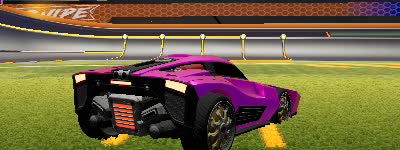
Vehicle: breakout